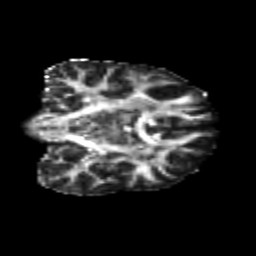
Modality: FA
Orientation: coronal
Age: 22
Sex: female
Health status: healthy
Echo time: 0.074 s